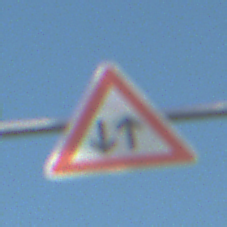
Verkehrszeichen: Gegenverkehr
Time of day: MorningAfternoon
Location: Outdoor (Suburban)
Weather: PartlyCloudy
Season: NotSpecified
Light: Natural